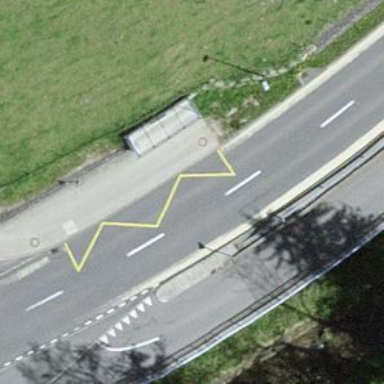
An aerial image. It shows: Bus stop equipped with public transport stop position.